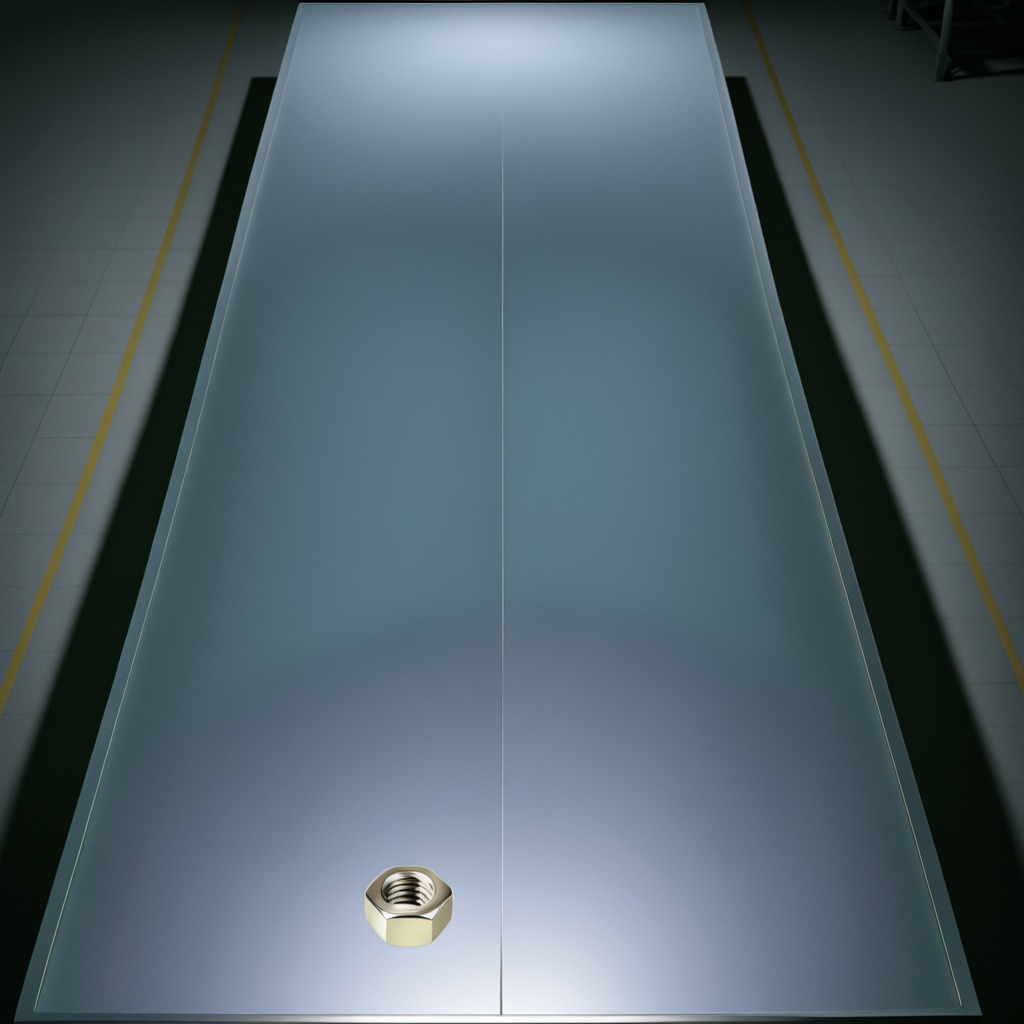
A metal nut lies on the clean empty table in a railway signal maintenance room lit by harsh overhead fluorescents photorealistic surface textures crisp shadows high dynamic range